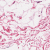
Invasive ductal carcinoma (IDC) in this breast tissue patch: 0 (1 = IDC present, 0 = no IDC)